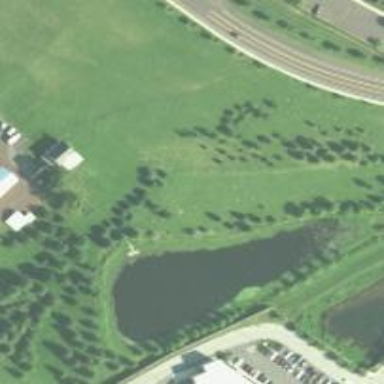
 specifically designed for the sport of disc golf."